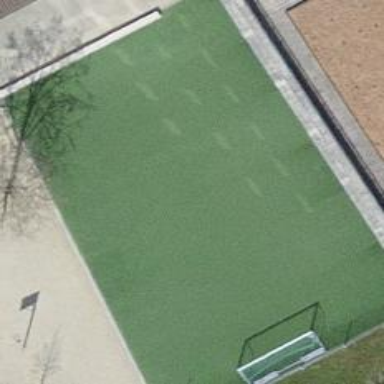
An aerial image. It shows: Tennis court on the leisure land pitch.